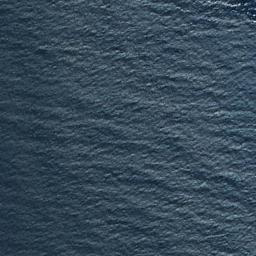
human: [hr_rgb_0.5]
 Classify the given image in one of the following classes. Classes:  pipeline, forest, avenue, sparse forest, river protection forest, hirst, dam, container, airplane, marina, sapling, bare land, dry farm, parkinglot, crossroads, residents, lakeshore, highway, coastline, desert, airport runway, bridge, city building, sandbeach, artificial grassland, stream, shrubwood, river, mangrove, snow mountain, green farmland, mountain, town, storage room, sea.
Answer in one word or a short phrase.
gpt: sea